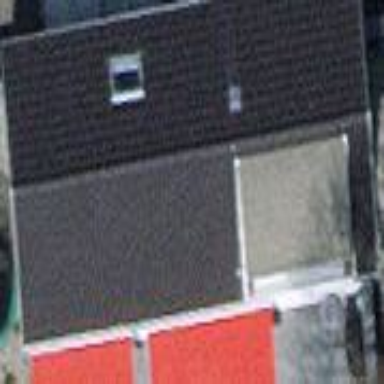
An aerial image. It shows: Gabled building with grey roof.